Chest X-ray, AP view. Patient: 61 years old, sex M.
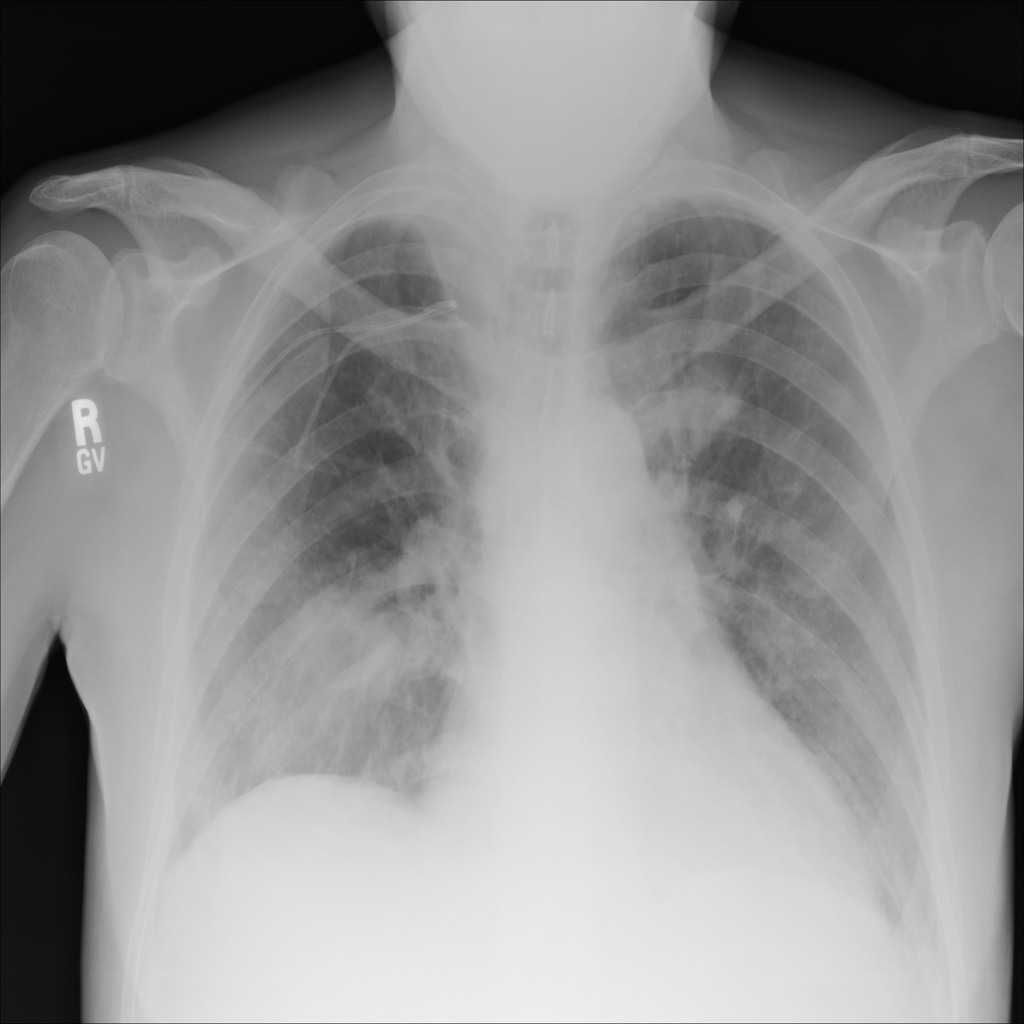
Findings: No Finding